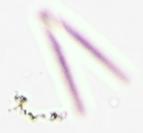
Label: Thalassionema